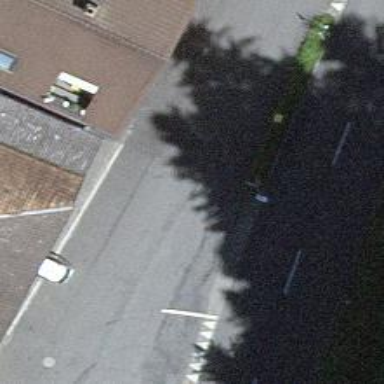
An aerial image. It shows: Bus stop with platform for public transport.